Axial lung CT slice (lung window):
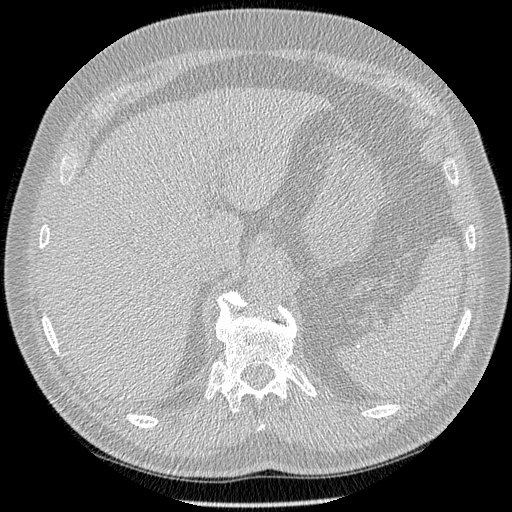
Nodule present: no